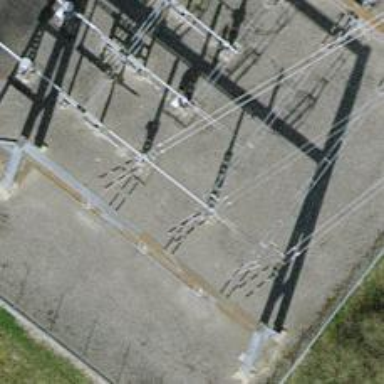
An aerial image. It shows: Bay where power lines run through.